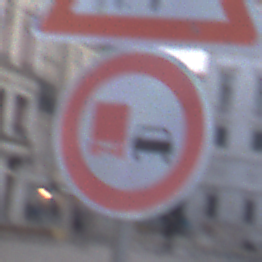
Verkehrszeichen: UeberholverbotKraftfahrzeuge
Zusatzzeichen oben: KinderRechts
Umgebung: Outdoor, Urban
Tageszeit: SunriseSunset
Wetter: PartlyCloudy
Licht: Natural
Jahreszeit: NotSpecified
Kontrast: LowContrast